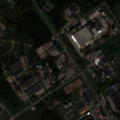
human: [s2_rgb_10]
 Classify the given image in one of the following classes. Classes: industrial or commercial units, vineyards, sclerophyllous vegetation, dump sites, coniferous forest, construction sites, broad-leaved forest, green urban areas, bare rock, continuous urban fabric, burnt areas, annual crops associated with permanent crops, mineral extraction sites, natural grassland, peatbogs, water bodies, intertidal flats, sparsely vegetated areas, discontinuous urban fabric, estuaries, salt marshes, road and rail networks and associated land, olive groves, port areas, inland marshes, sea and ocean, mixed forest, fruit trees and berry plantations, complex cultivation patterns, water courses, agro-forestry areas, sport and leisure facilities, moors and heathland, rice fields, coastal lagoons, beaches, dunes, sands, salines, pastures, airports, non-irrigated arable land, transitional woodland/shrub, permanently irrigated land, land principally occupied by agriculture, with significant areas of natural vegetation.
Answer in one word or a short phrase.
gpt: industrial or commercial units, green urban areas, complex cultivation patterns, land principally occupied by agriculture, with significant areas of natural vegetation